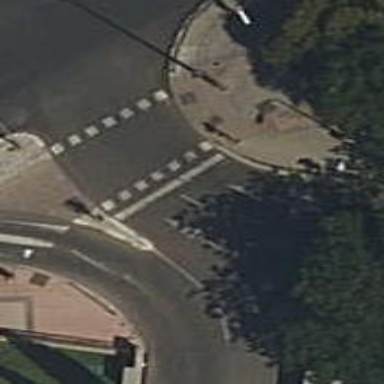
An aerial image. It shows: Road with traffic signals.